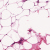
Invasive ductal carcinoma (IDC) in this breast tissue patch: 0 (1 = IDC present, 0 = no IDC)